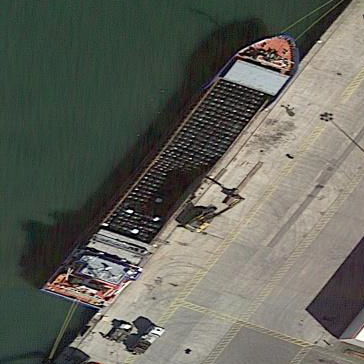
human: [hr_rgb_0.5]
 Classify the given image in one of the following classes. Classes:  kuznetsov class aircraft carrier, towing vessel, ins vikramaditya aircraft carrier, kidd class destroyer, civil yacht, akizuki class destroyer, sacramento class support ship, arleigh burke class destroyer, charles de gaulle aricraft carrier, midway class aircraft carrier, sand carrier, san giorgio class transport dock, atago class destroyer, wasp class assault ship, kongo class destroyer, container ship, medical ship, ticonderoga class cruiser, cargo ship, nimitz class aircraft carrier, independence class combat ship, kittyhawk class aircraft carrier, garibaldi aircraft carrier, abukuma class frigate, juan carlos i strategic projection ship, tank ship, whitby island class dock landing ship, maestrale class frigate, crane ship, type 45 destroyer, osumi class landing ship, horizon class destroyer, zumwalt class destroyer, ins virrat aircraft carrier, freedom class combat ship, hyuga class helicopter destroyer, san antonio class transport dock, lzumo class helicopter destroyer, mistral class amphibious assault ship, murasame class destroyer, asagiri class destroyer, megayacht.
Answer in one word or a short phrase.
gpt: Cargo ship